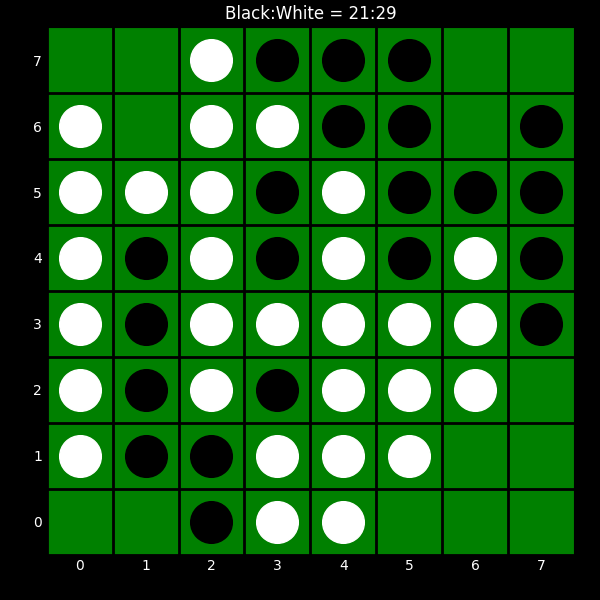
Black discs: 21
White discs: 29